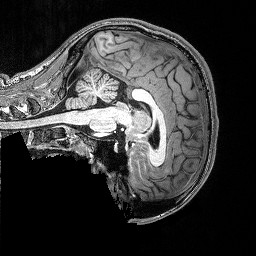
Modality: T1w
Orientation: sagittal